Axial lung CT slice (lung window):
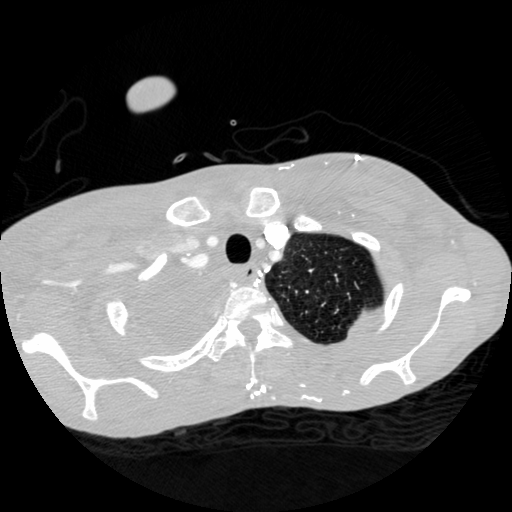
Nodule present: no